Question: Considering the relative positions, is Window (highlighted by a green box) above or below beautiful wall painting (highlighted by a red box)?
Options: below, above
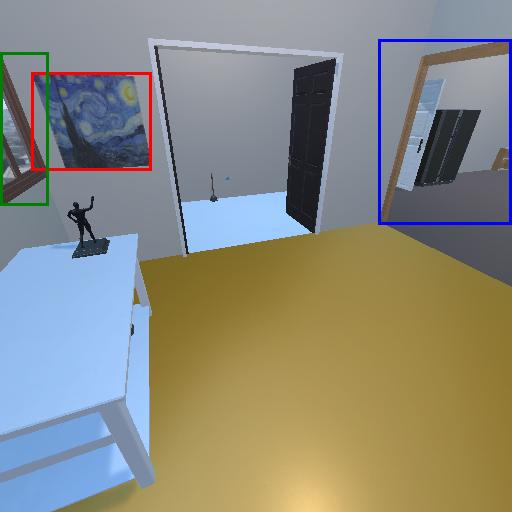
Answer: below